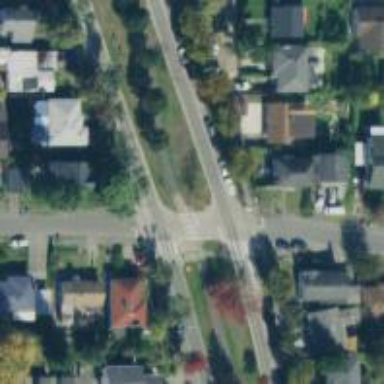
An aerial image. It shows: Marked crossing on cycleway road.